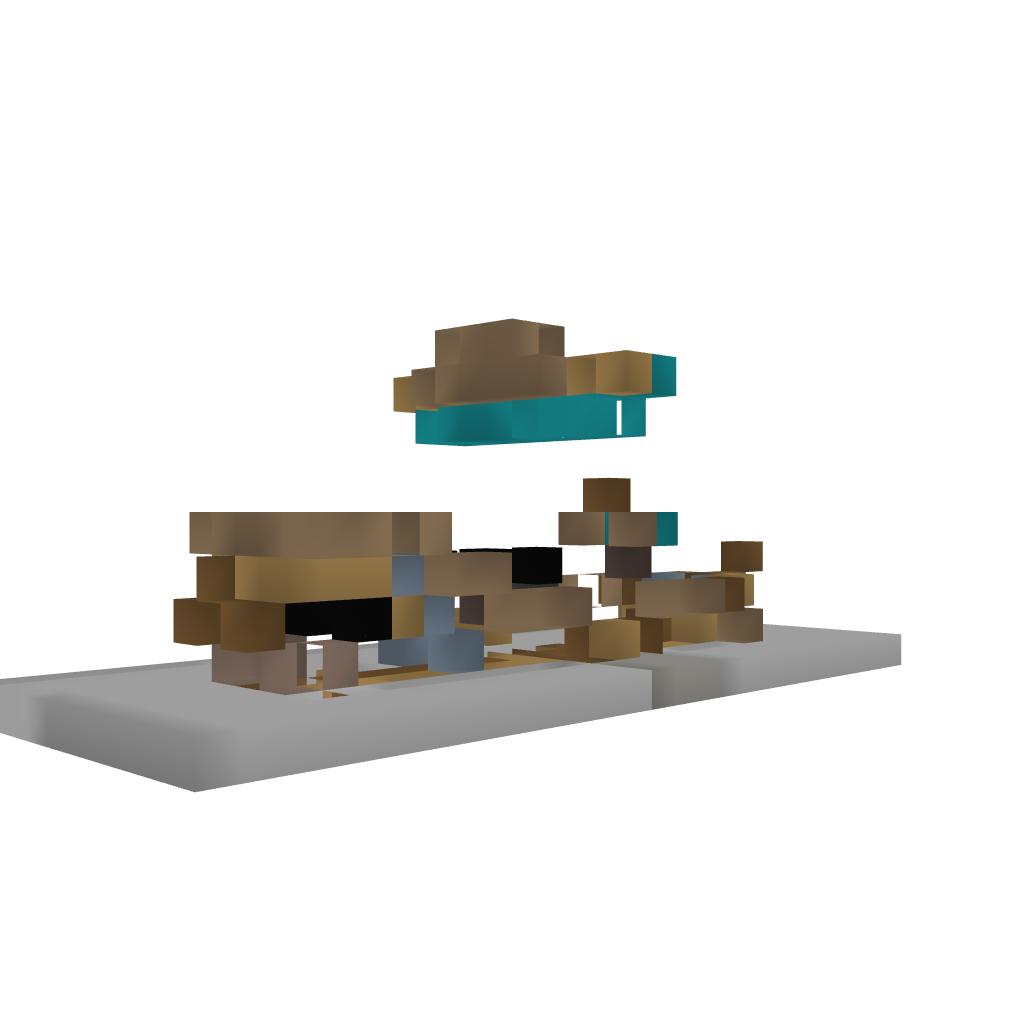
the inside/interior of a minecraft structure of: Small Ship